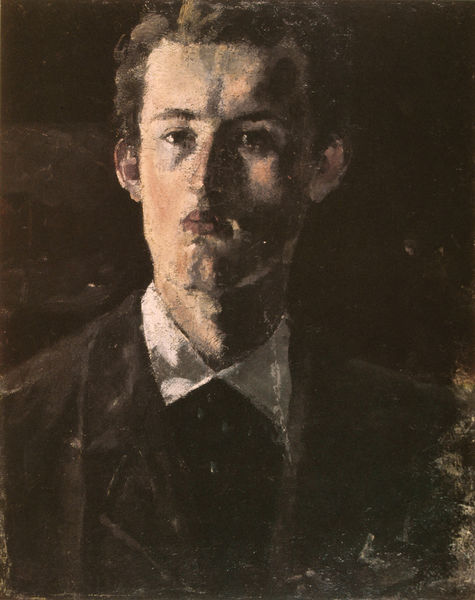
Titel: Selbstbildnis
Künstler: Edvard Munch
Standort: Oslo
Institution: Oslo Bymuseet
Schlagwörter: dunkel, gemälde, mann, schatten, weiß, ocker, braun, frisur, grau, haar, hintergrund, licht, mund, nase, ohr, orange, schwarz, stirn, blick, rot, anzug, bart, hemd, jacke, jung, augen, gesicht, kragen, bildnis, hals, portrait, porträt, öl, haare, mantel, stehend, en face, frontal, kinn, lippe, lippen, locken, ohren, potrait, rosa, scheitel, wangen, düster, violett, ausdruck, nacken, rand, falte, ernst, schmal, brauen, büste, glanz, grimmig, pupillen, melancholisch, junge, nachdenklich, hemdkragen, revers, selbstporträt, geschlossen, bauer, foto, fotografie, krank, hohe stirn, selbstbildnis, stirnfalte, geheimratsecken, kurz, arrogant, jüngling, krageb, selbstportrait, wangenknochen, dunke, junger mann, kehle, firnis, untersicht, lichtspiel, schmollmund, kinngrübchen, reflektion, skeptisch, blickkontakt, grautöne, pullover, direkt, verschlossen, kinnspalte, flecke, hochmut, arogant, lichtschimmer, depressiv, stumm, sturn, europäisch, adamsapfel, unwirsch, verschwimmend, augenschatten, blaulippig, dukenl, sprachlos, von vorn, wirsch